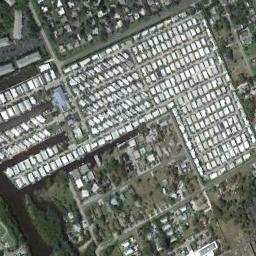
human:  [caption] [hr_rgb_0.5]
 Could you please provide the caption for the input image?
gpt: The mobile home park with lots of dense white mobile homes is surrounded by a residential area .

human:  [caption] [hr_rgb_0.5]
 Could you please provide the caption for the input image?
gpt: There are hundreds of neatly arranged mobile homes in this area .

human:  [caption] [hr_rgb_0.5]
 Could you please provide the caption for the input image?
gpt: Numerous buildings of different shapes and sizes are in mobile home parks .

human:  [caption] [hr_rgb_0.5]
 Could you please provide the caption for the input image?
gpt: The mobile home park is on the bare land next to some trees .

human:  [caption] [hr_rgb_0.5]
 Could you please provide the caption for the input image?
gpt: There are many white buildings in the mobile home park .